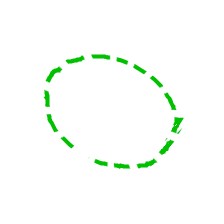
Shape: circle